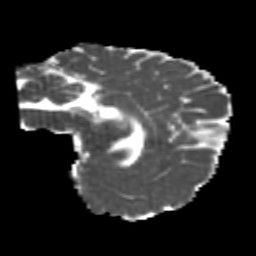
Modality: MD
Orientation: sagittal
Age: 20
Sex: female
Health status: healthy
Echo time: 0.074 s